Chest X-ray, AP view. Patient: 59 years old, sex F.
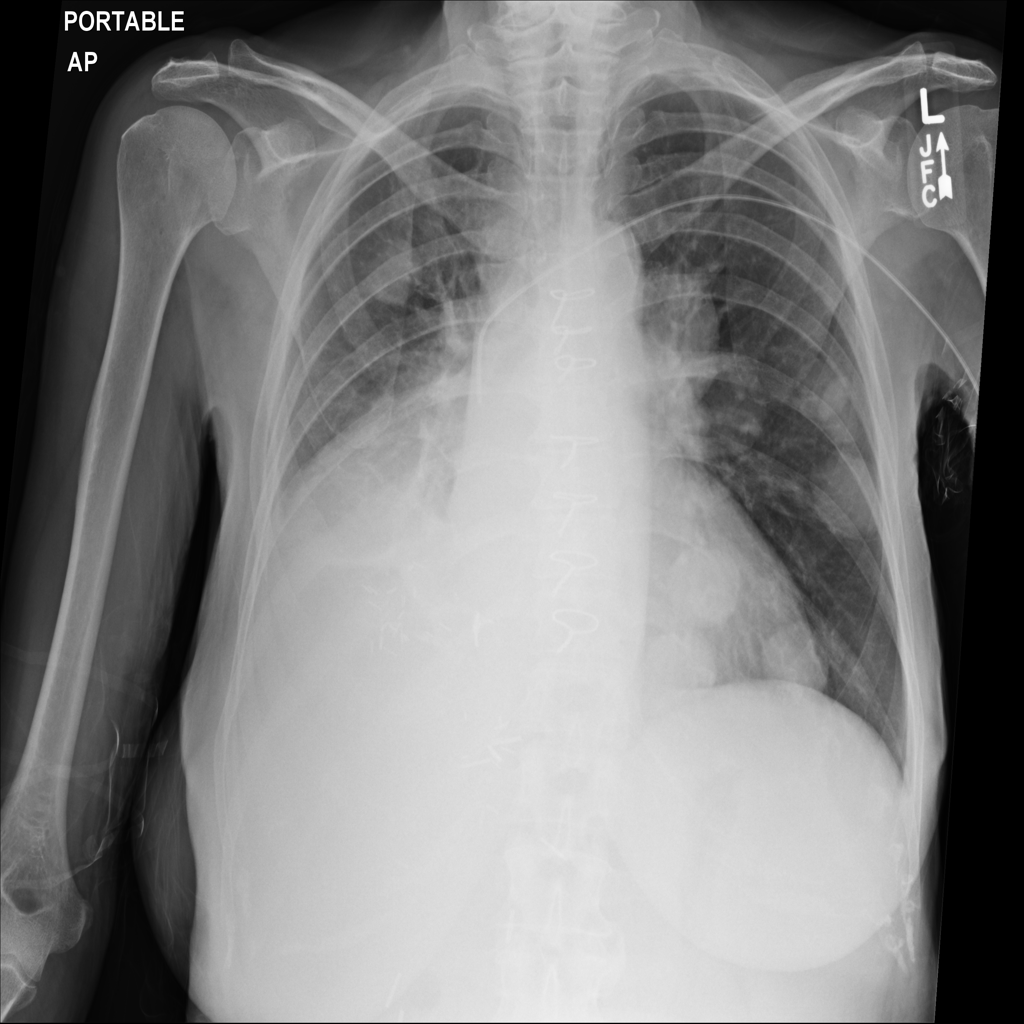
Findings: Nodule